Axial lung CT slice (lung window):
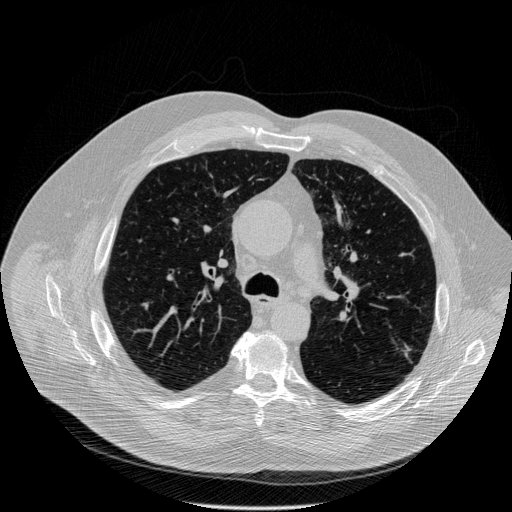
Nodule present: no